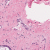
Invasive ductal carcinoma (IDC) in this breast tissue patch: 0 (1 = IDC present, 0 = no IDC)